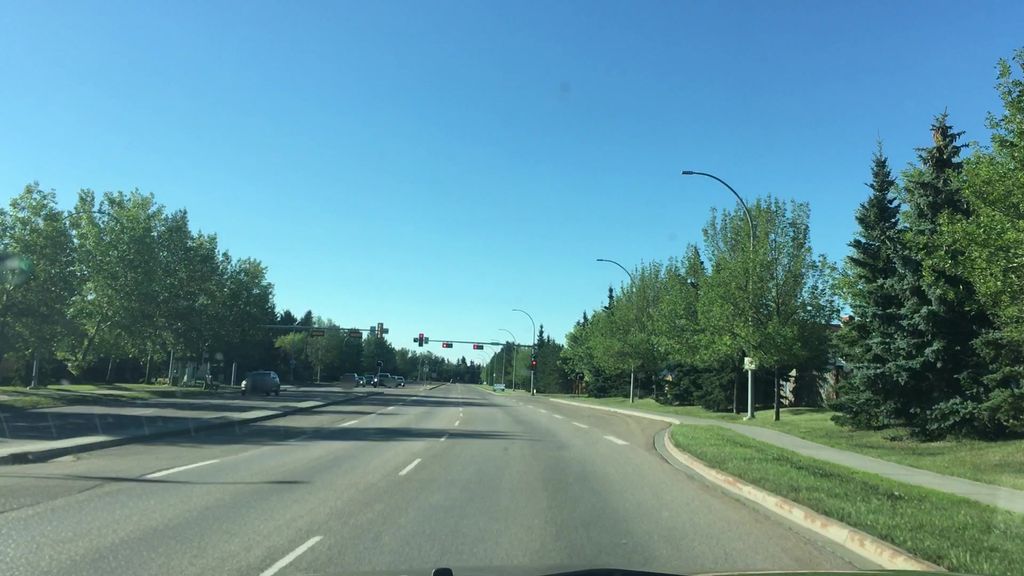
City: edmonton